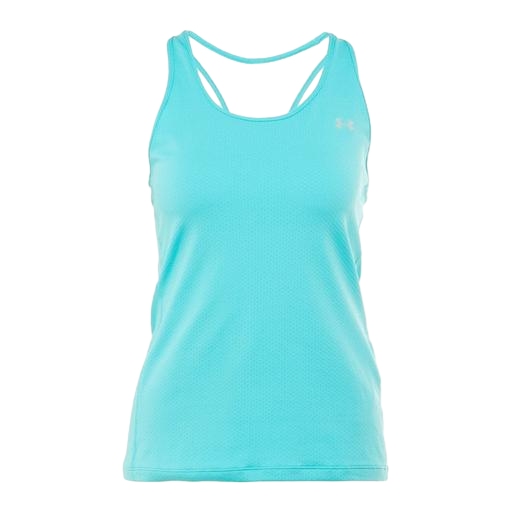
blue women’s ua streaker tank, blue pro cool training tank top, blue women’s ua tech, white background